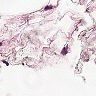
Metastatic tissue present: no